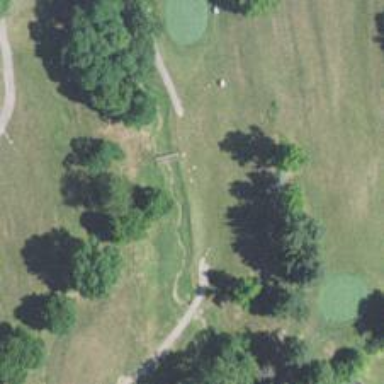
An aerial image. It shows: Golf hole.